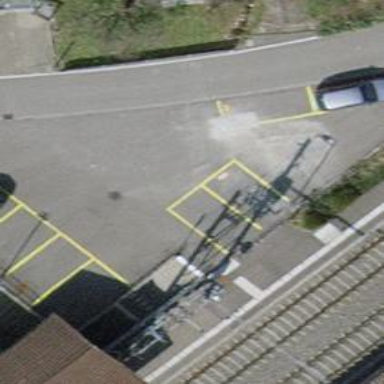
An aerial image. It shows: Car-sharing service available at this location.